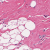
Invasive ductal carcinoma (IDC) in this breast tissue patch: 0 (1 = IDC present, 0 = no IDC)